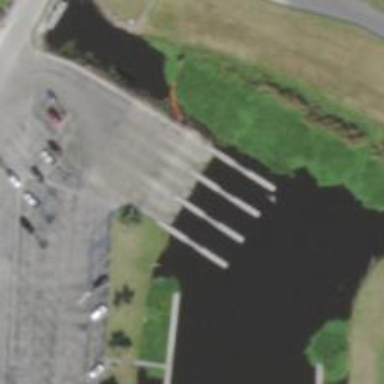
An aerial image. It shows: Slipway on leisure land.